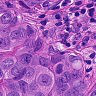
Metastatic tissue present: yes